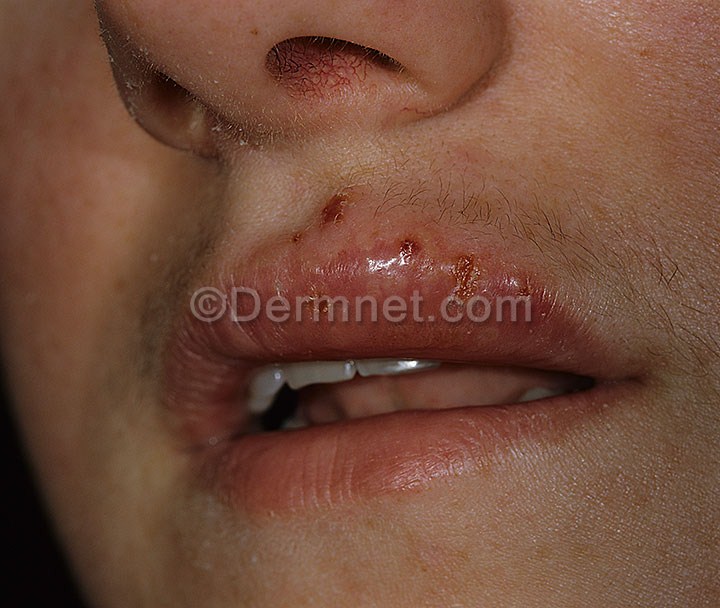
Disease: Warts Molluscum and other Viral Infections